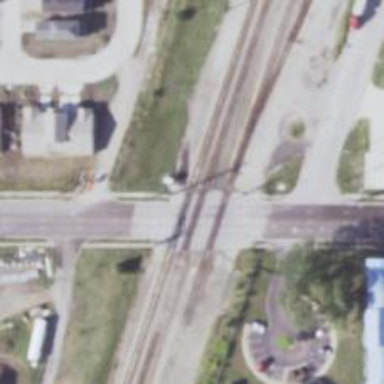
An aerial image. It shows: Railway crossing.